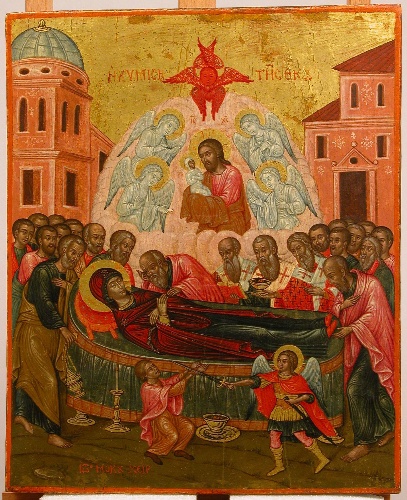
Title: The Dormition of the Virgin
Artist: Ioannes Mokos
Artist bio: Greek, active 1680–1724
Object type: Painting, icon
Classification: Paintings
Medium: Tempera and oil on wood, gold ground
Dimensions: 13 1/2 x 11 1/4 in. (34.3 x 28.6 cm)
Department: European Paintings
Credit line: Gift of Mrs. Henry Morgenthau, 1933
Accession year: 1933
Repository: Metropolitan Museum of Art, New York, NY
Tags: Men|Women|Death of the Virgin|Angels|Christ|Virgin Mary